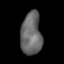
Tissue: lung
Cell type: Epithelial cells
Senescence score: 0.5541
Nuclear area (px): 865
Mean DAPI intensity: 105.123